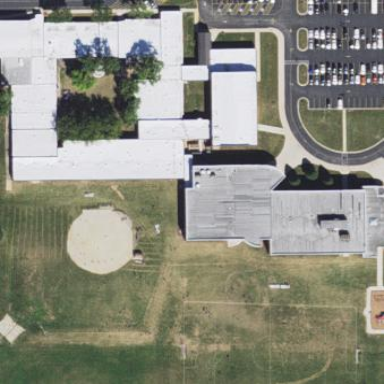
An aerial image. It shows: School.